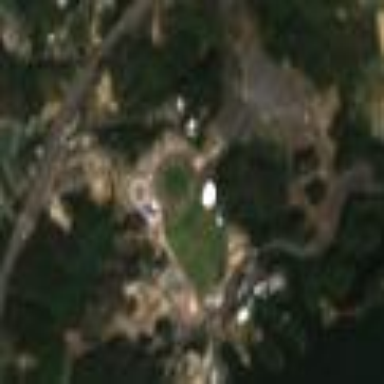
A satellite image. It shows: Theme park.